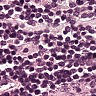
Metastatic tissue present: no